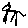
Label: cat